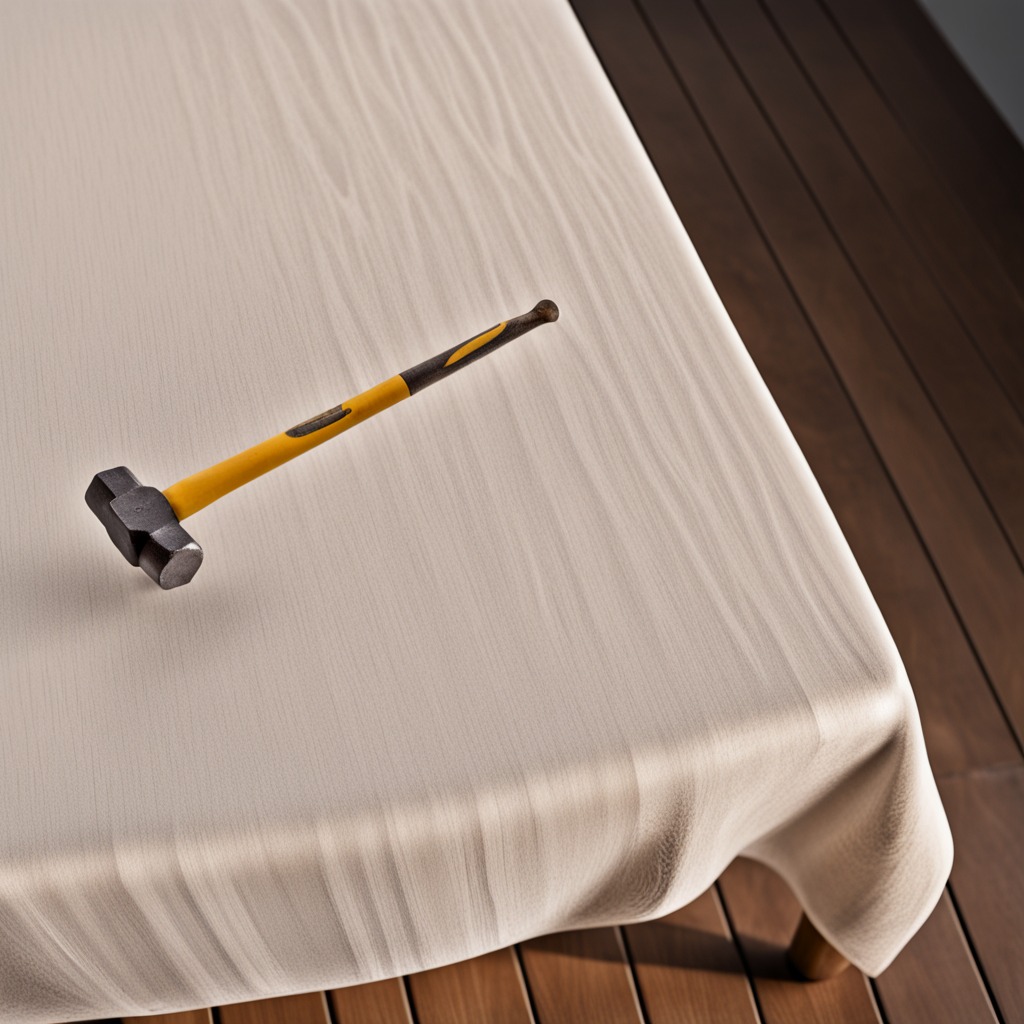
A hammer is lying on a wooden table in an outdoor workshop during daytime bright natural light soft shadows worn but beneath the cloth.